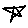
Label: star